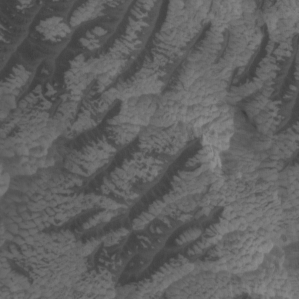
Label: non_frost